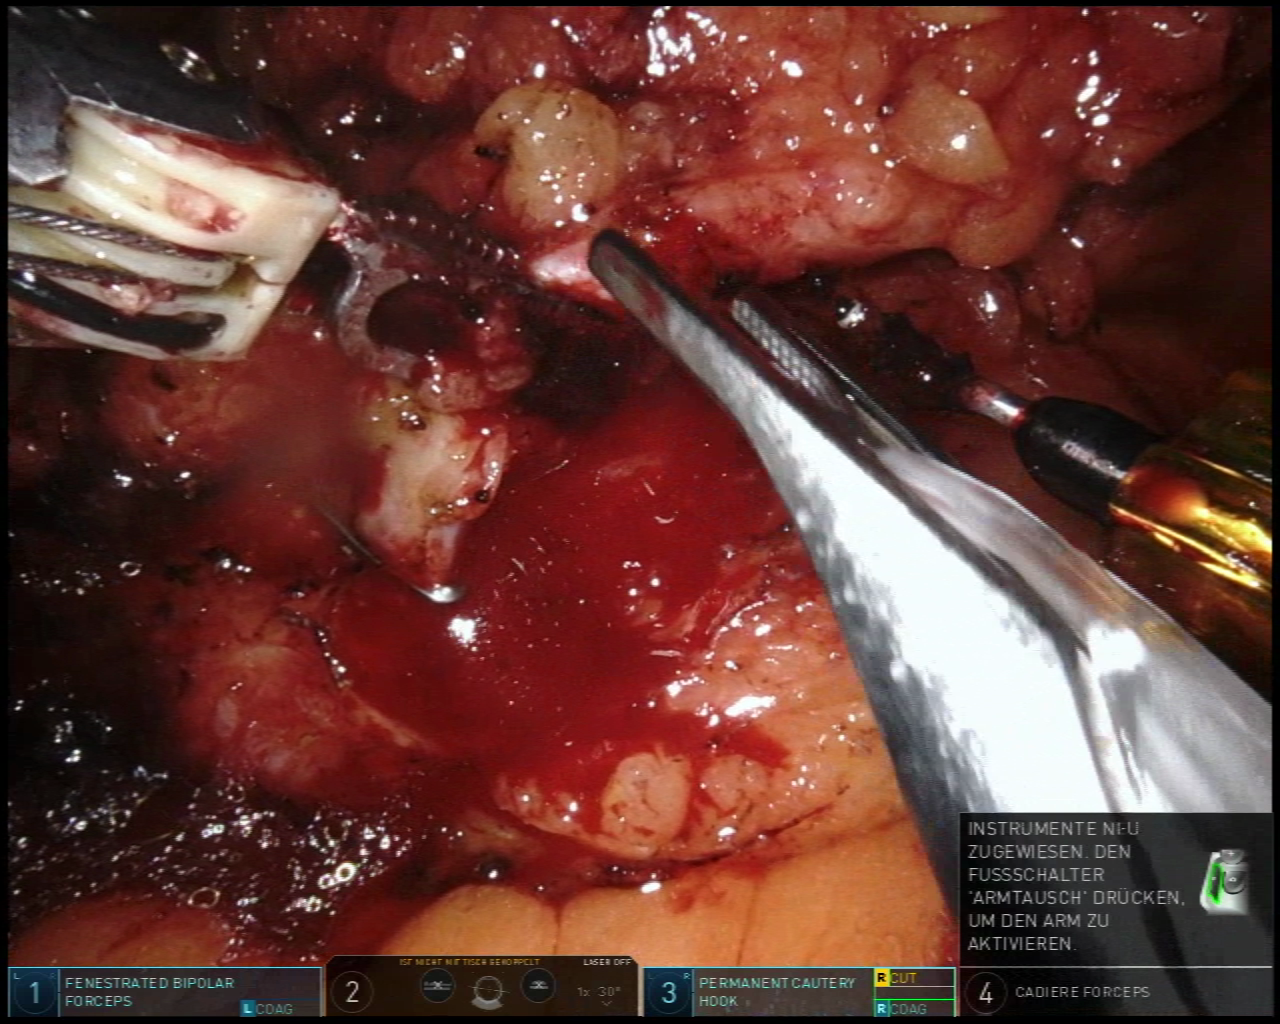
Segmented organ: inferior_mesenteric_artery
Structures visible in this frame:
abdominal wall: no
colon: no
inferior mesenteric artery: yes
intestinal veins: no
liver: no
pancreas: no
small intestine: no
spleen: no
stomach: no
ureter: no
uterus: no
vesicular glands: no